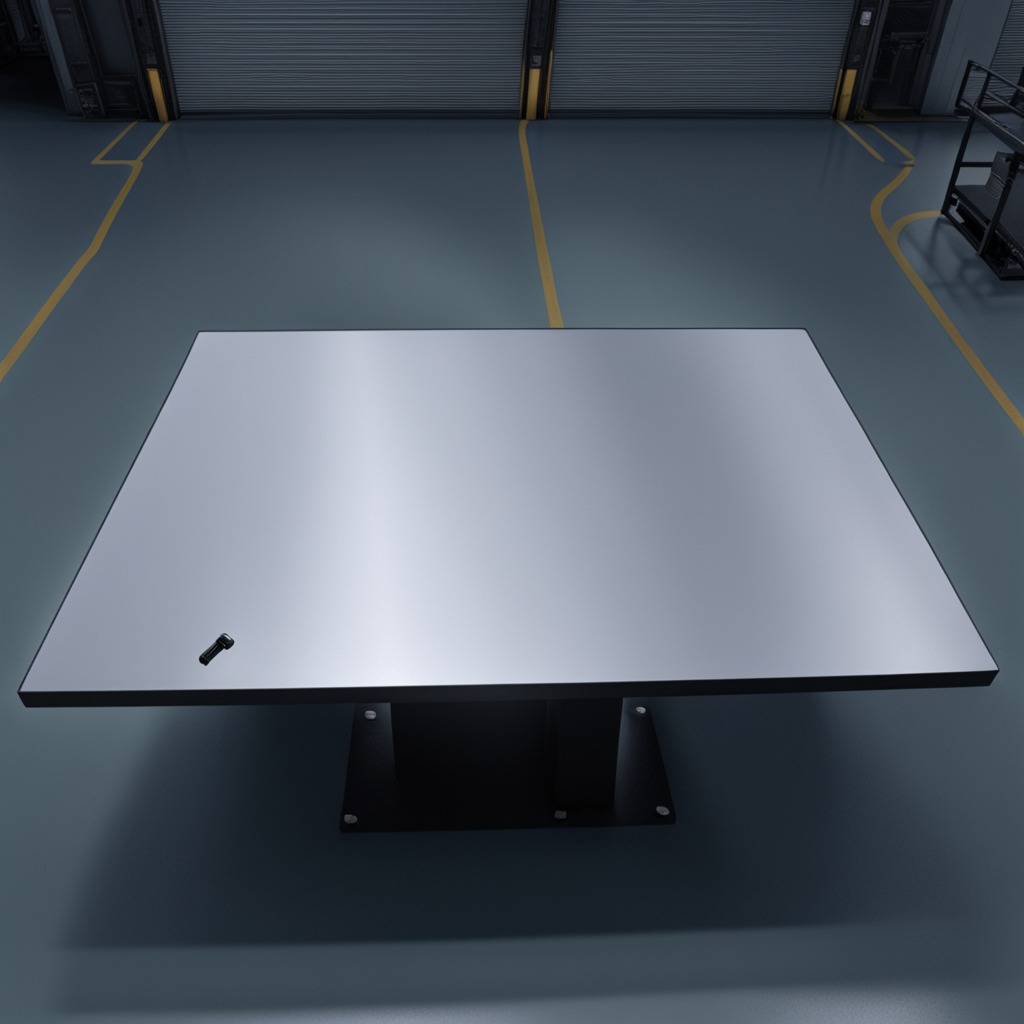
A coiled metal spring is lying on a clean empty table in a basement in the evening.